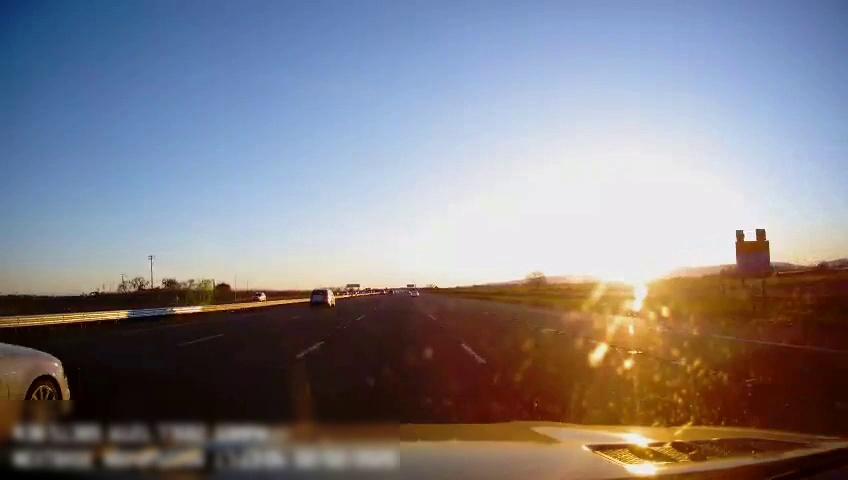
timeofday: Day
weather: Sunny
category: Drivable Space
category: Vehicles | SUV
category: Vehicles | SUV
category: Vehicles | Car
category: Lanes | Alternate Lane
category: Lanes | Alternate Lane
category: Lanes | Current Lane
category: Lanes | Current Lane
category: Lanes | Alternate Lane
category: Lanes | Alternate Lane
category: Traffic | Signs